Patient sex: M
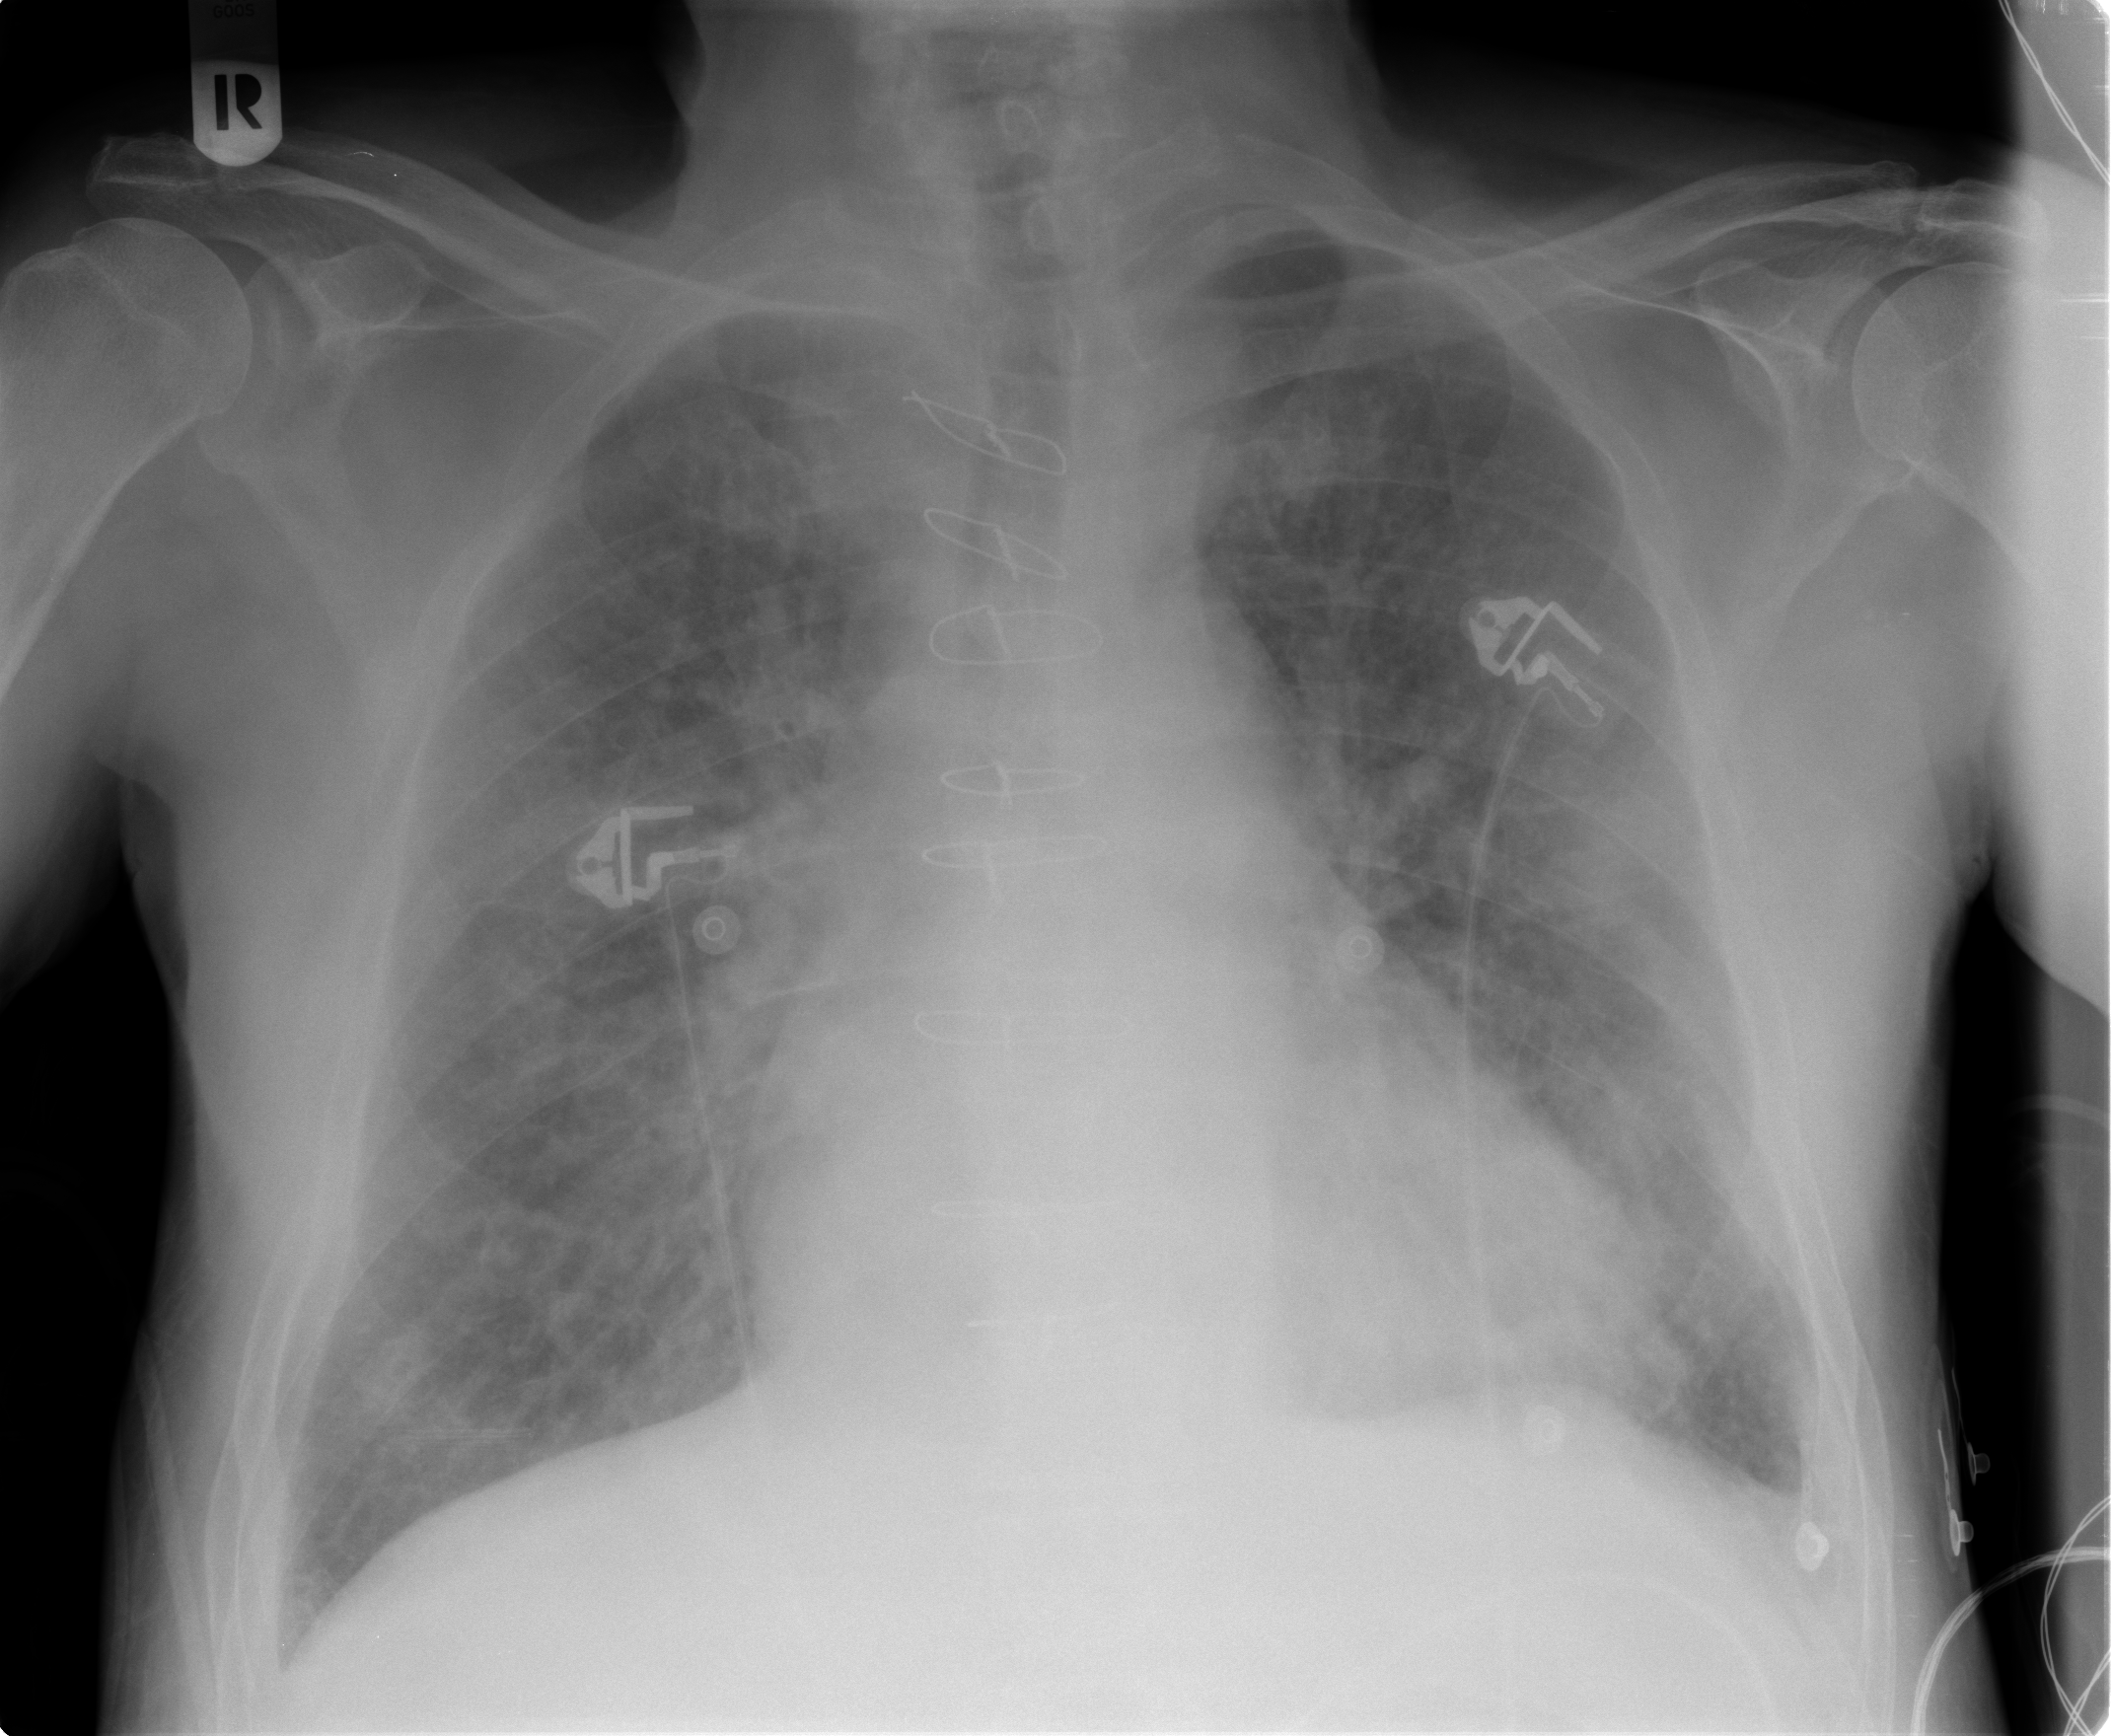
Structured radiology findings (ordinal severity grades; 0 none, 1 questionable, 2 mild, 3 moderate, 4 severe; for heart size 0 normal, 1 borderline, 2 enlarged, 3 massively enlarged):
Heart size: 2
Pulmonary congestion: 4
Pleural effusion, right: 0
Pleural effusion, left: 1
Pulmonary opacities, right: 3
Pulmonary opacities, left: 3
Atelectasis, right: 0
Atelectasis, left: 0